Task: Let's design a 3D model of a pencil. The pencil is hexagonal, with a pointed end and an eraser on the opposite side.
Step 114:
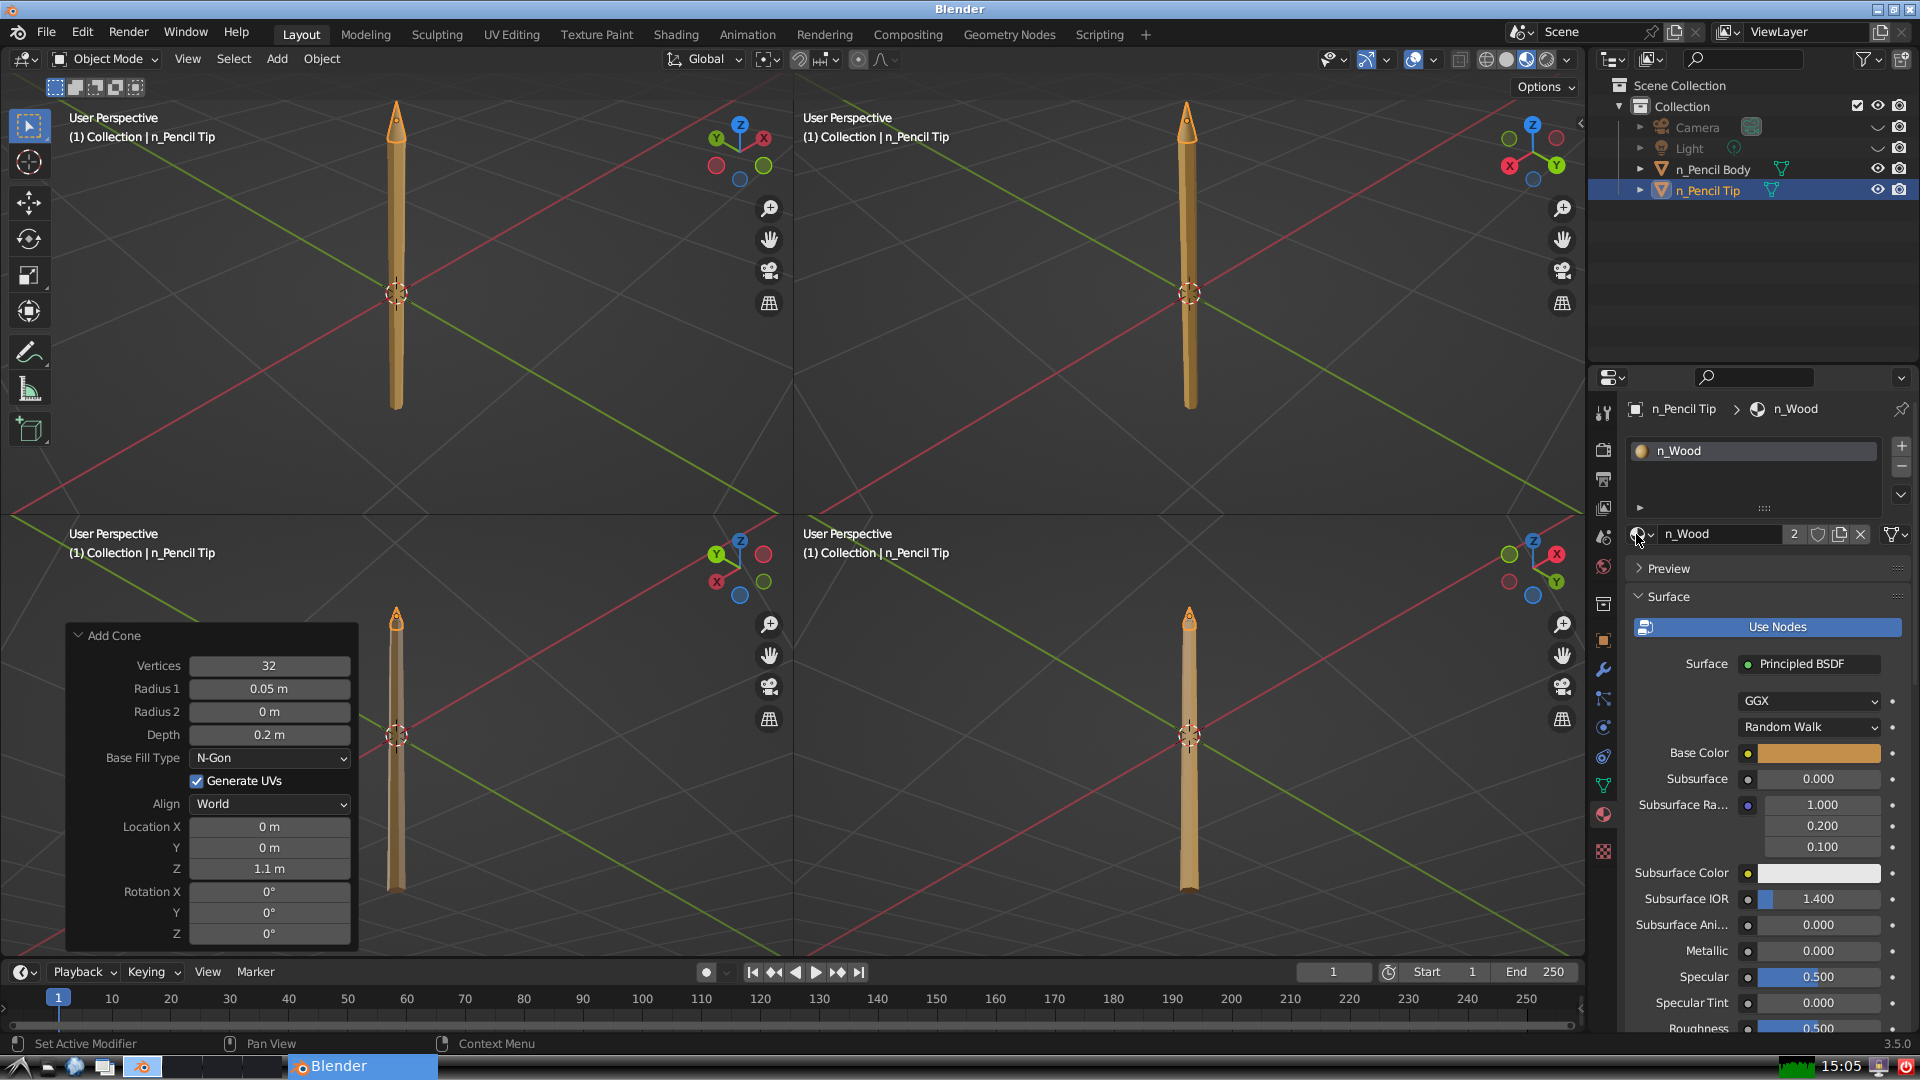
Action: {"mouse_move": [278, 58]}